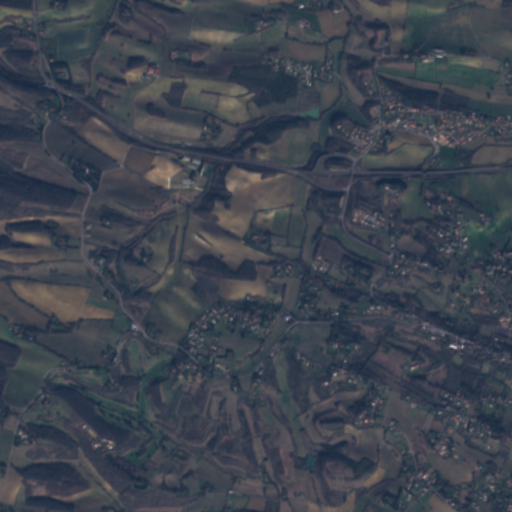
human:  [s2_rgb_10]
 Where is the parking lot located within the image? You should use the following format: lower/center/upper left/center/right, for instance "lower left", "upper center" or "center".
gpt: The parking lot is located in the upper right of the image.
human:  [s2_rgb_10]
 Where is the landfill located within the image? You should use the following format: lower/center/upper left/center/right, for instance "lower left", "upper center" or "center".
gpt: There is no landfill in the image.